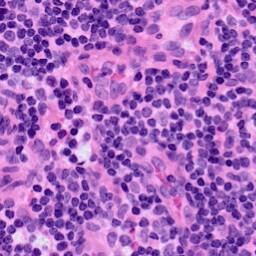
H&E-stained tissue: LymphNode